Interaction volume radius: 10 \u00c5
Interaction volume height: 30 \u00c5
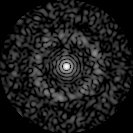
Disorder parameter: 0.817